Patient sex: M
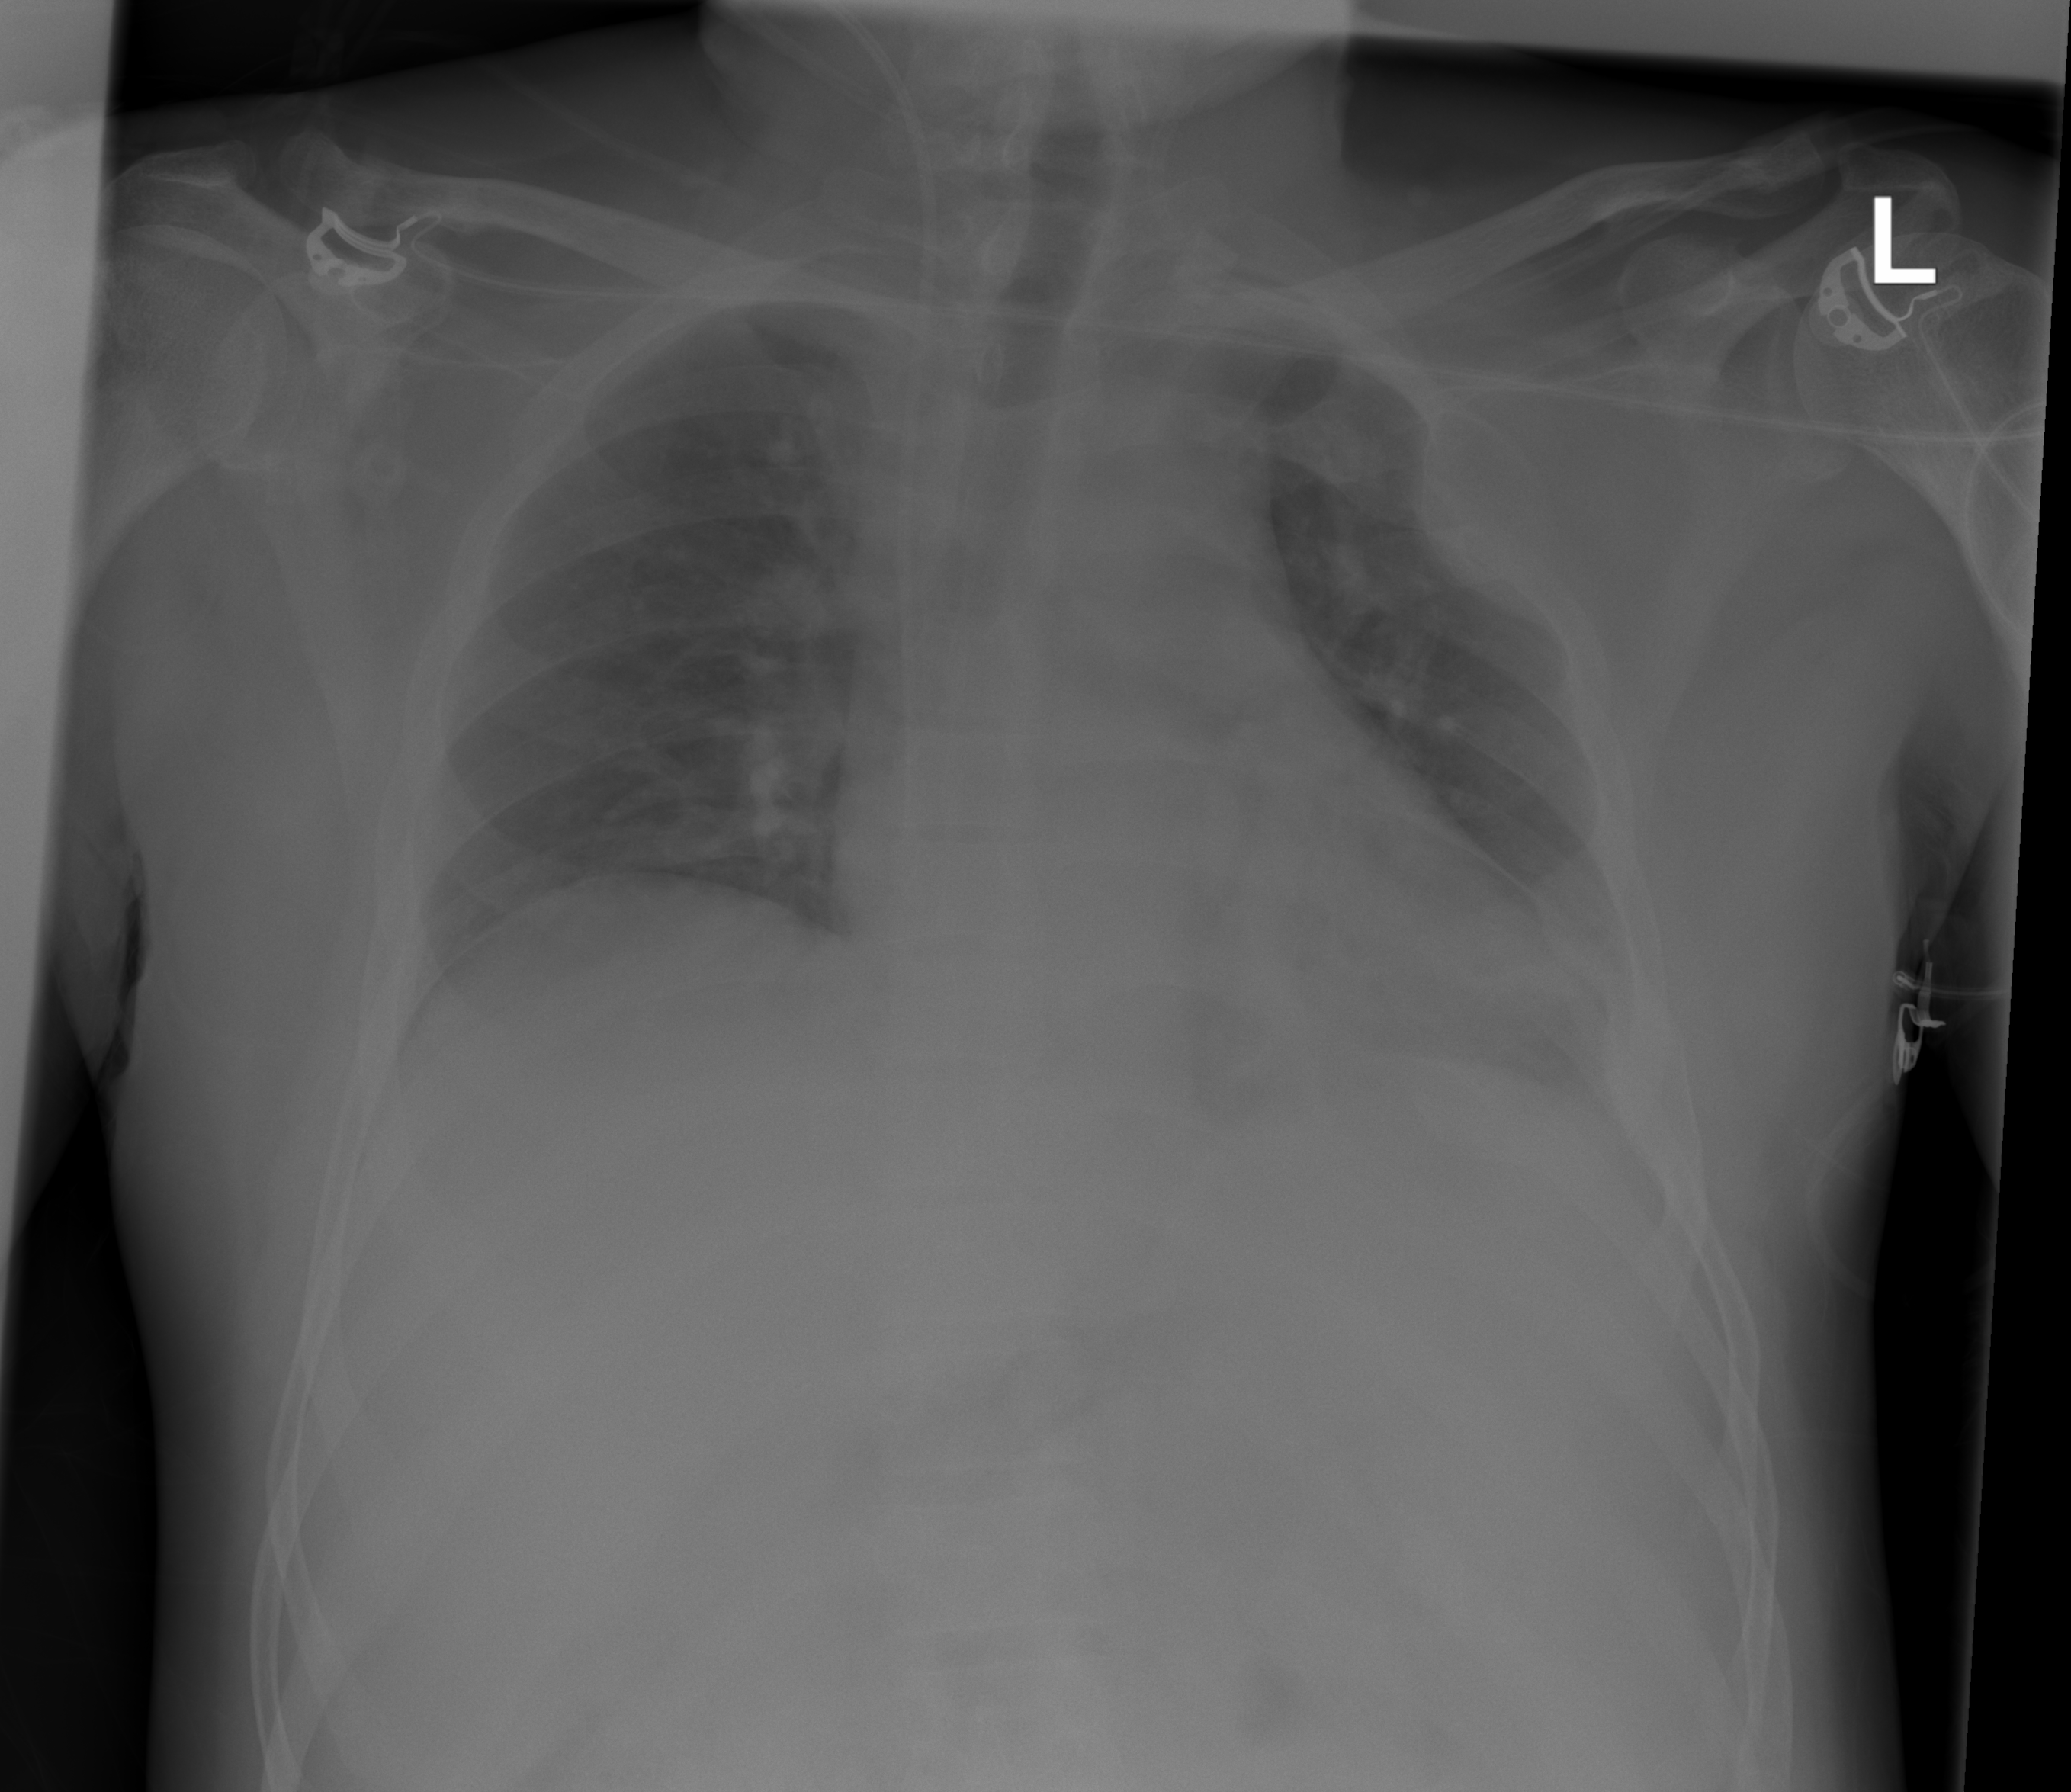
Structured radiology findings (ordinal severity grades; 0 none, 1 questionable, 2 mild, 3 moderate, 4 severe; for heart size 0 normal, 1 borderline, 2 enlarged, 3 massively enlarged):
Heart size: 0
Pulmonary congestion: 0
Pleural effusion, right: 0
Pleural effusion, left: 0
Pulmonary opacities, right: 0
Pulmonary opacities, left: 0
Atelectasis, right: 0
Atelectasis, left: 2